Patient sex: F
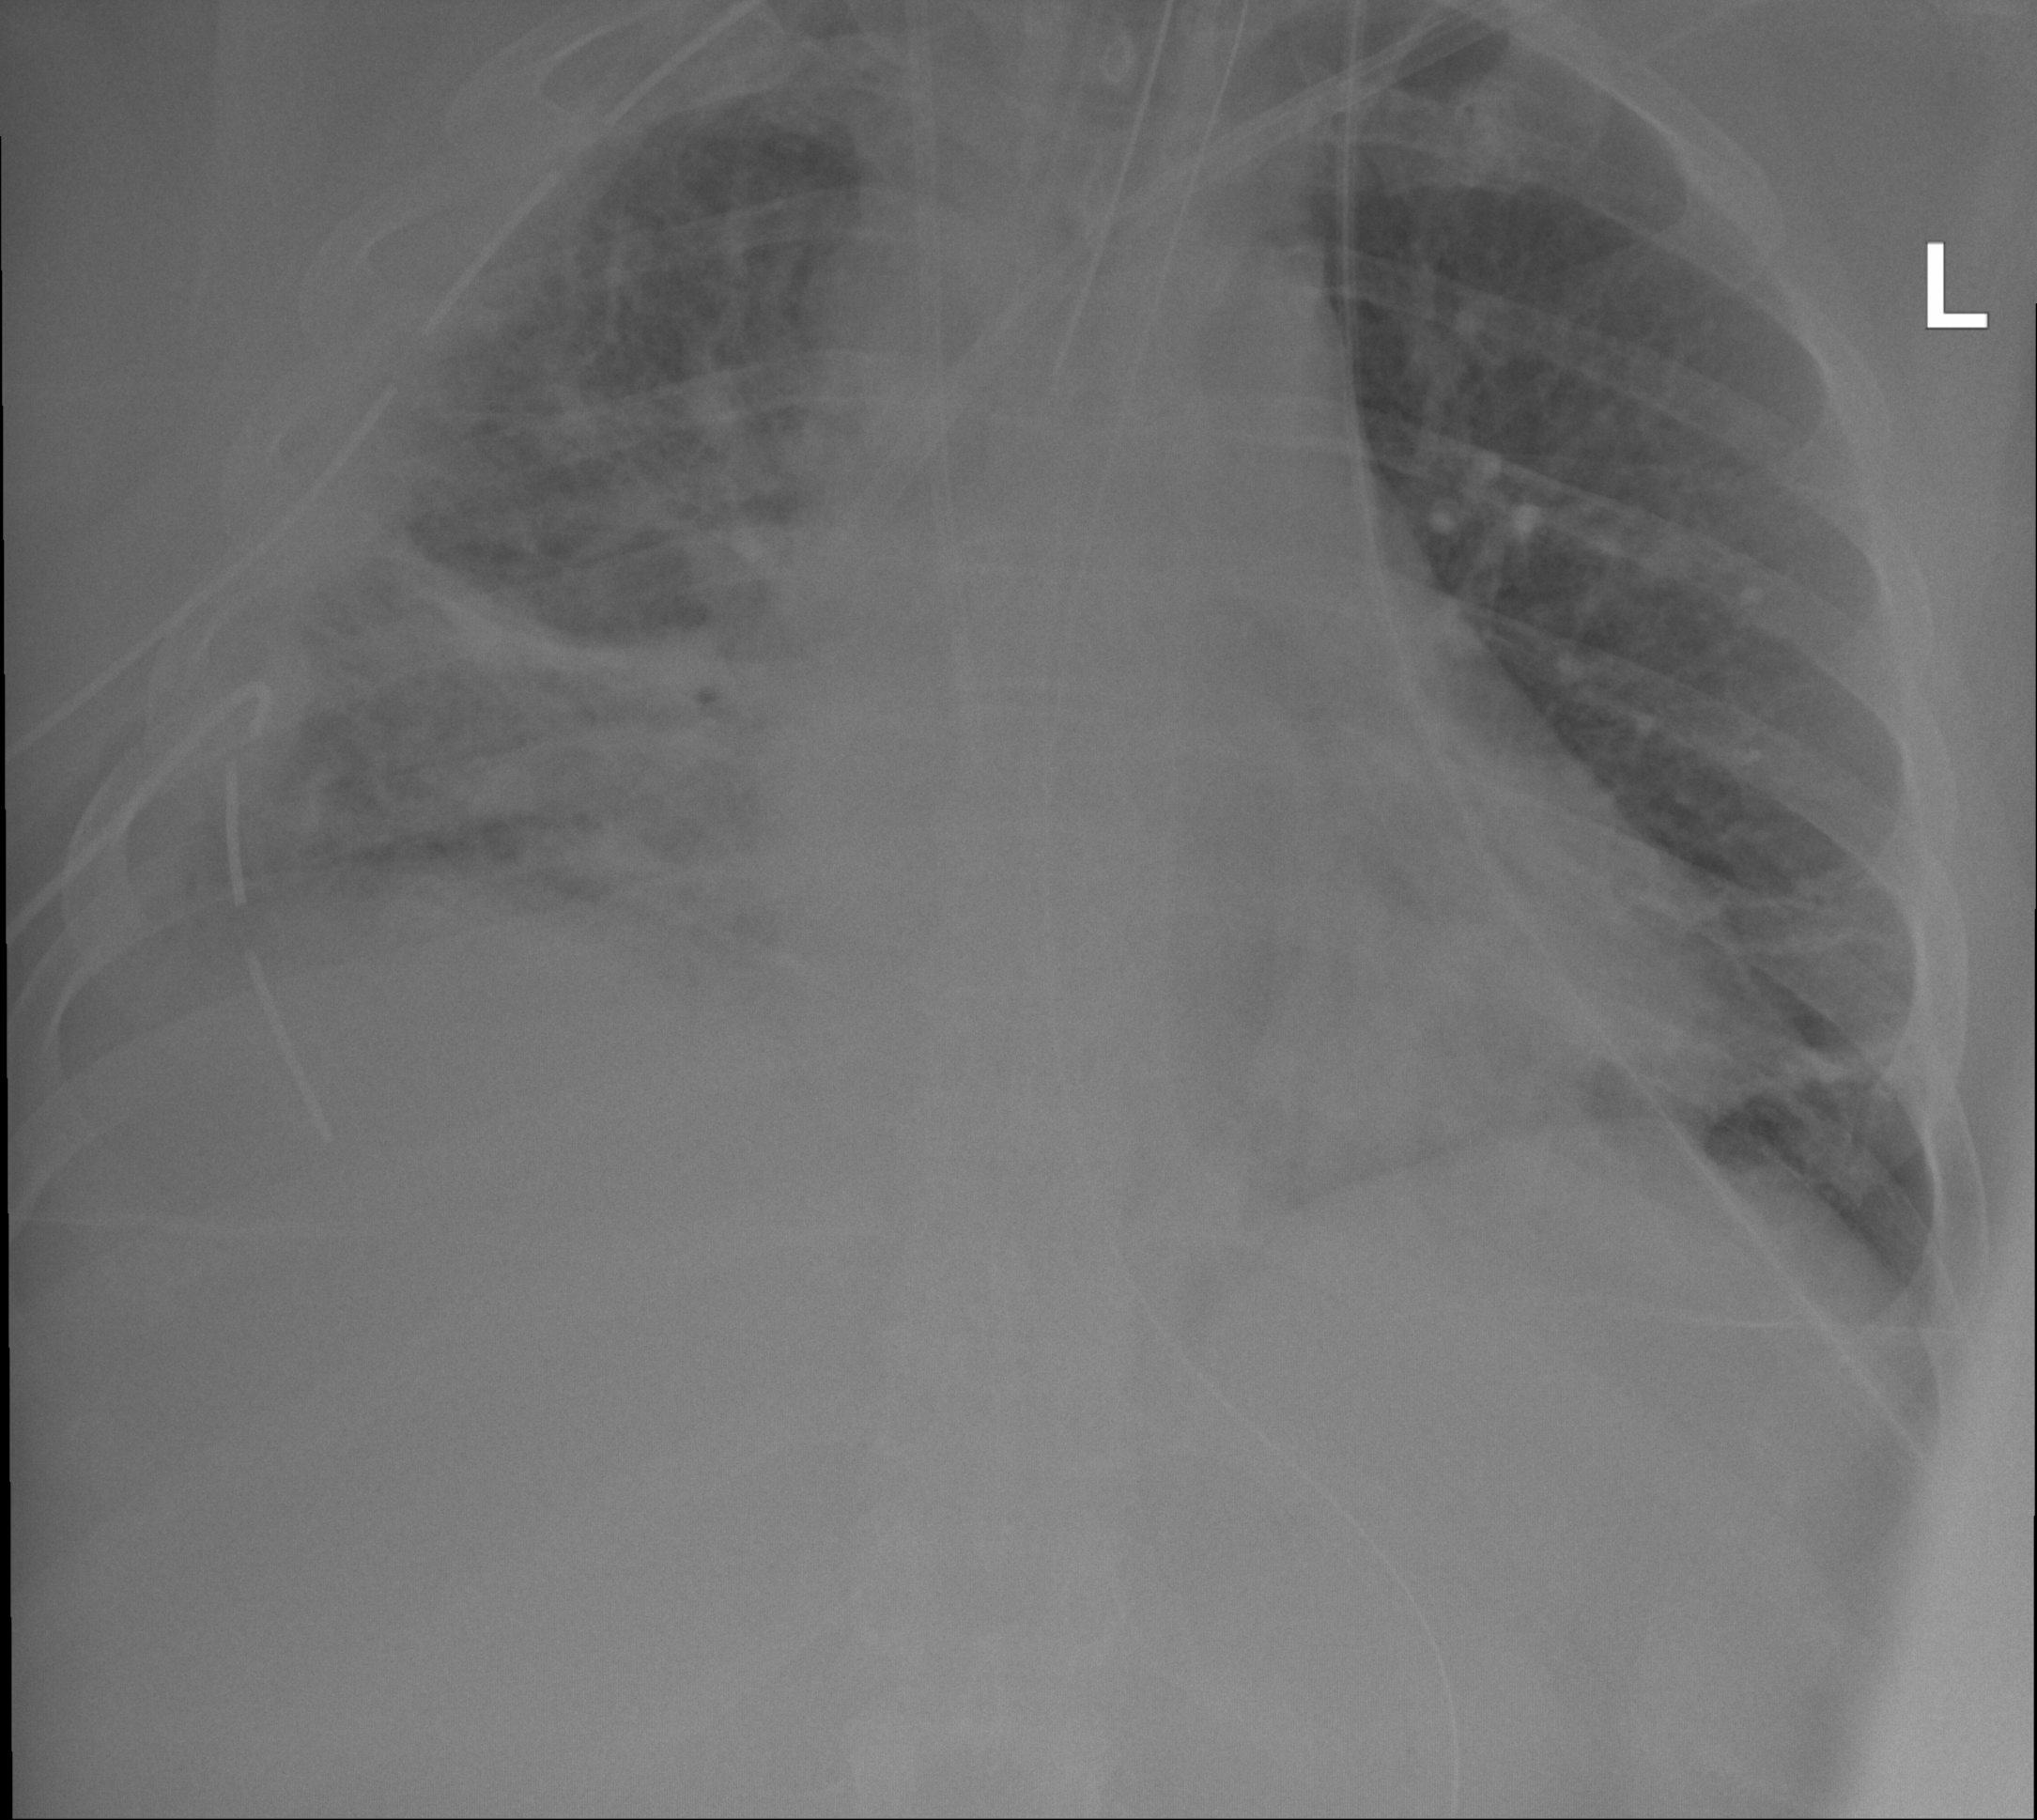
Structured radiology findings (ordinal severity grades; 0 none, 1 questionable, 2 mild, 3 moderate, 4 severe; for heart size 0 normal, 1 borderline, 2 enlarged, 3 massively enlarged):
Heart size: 2
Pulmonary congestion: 0
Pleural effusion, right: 3
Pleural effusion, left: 0
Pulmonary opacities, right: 3
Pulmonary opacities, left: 0
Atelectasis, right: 3
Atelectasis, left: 0